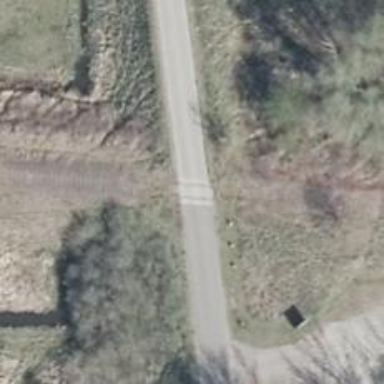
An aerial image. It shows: Abandoned railway.